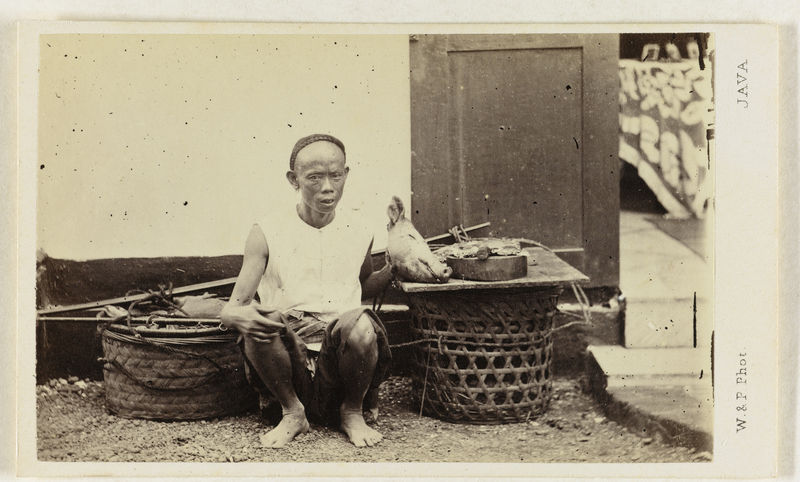
Titel: Portret van een Indische slager met varkenskop
Künstler: Woodbury & Page
Standort: Amsterdam
Institution: Rijksmuseum
Schlagwörter: mann, weiß, sand, grau, holz, nase, schwarz, straße, tür, blick, tuch, haube, mütze, wand, arm, gesicht, steine, bild, hände, tischdecke, boden, fransen, ohren, kopfbedeckung, füße, körbe, sepia, kies, treppe, essen, glatze, korb, stufe, knie, bauer, foto, fotografie, schwein, hocken, asien, photo, zähne, miene, huhn, träger, chinese, asiat, schweinekopf, java, ohrn, bastkörbe